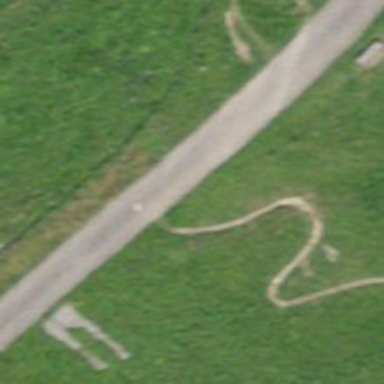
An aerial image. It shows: Driveway with grade 1 track surface.